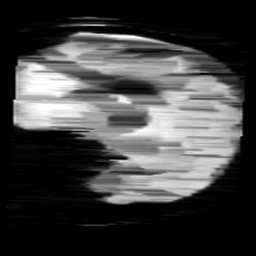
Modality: minIP
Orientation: sagittal
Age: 11
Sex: female
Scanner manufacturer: siemens
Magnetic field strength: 3 T
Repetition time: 0.027 s
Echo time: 0.02 s